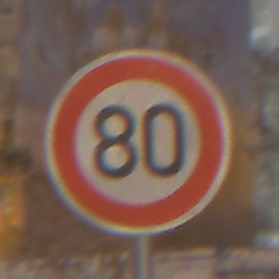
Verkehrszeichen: Geschwindigkeit80
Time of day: Night
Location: Outdoor (Urban)
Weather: Overcast
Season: Winter
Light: Artificial